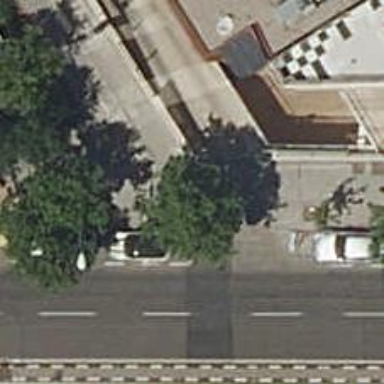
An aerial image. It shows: Pedestrian road.